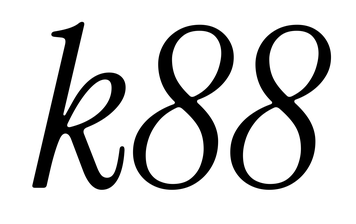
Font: InstrumentSerif-Italic